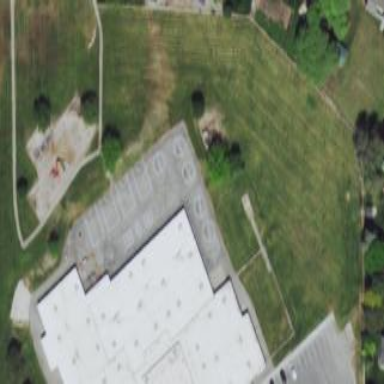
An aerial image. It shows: Schoolyard designated as leisure land.